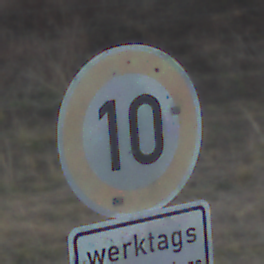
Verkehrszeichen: Geschwindigkeit10
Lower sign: ZeitangabenMitBeschraenkungAufWochentage7
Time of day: SunriseSunset
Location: Outdoor (Nature)
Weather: Clear
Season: Winter
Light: Natural